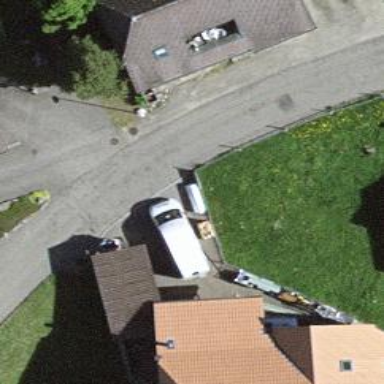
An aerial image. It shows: Asphalt road in residential area.